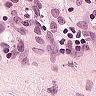
Metastatic tissue present: no